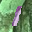
Label: 1